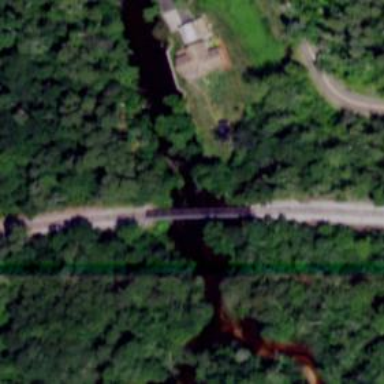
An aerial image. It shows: Trestle bridge for railway.